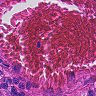
Metastatic tissue present: no